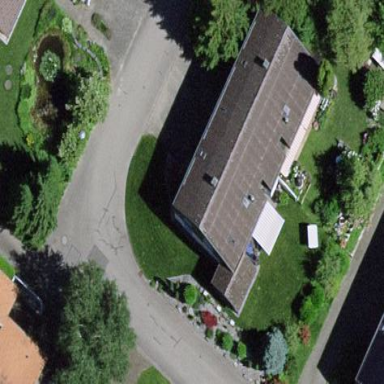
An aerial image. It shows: Terrace building.